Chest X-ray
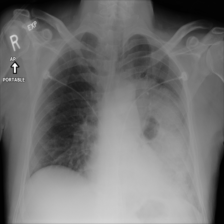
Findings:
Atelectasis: negative
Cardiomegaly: negative
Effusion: negative
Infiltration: negative
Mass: negative
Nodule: negative
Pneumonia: negative
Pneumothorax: negative
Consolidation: negative
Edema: negative
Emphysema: negative
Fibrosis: negative
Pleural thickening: negative
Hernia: negative